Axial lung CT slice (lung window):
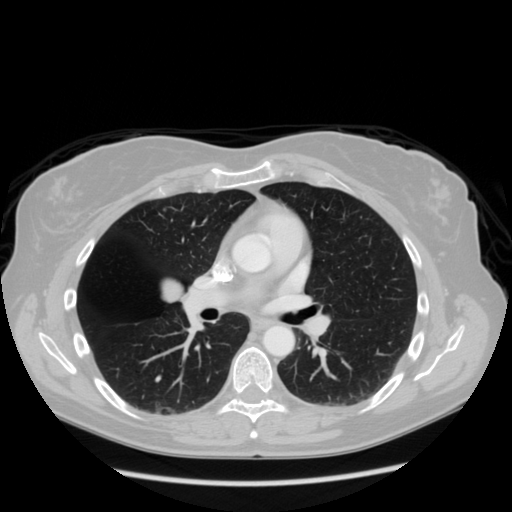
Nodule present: no